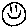
Label: smiley face